Question:
I would like to make a % stacked plot like the picture uploaded.
This is my script and I get the following error:
'''
gplot(data=res, aes(x=GO.term, y=up)) + geom_bar()
**Error: stat_count() must not be used with a y aesthetic.**
'''
# Bar plot for GO terms
'''
setwd("C:/Users/gmbz/Desktop/RNA analysis/Rscripts/Bar plot") #set up working directory
res <- read.delim("GOBarPlot.txt", header=TRUE)
head(res)
tail(res)
show(res)
library(ggplot2)
ggplot(data=res, aes(x=up, y=down, fill=GO.term)) + geom_bar()
'''
Here is my data:
'''
Goterm up down
metal ion transmembrane transporter activity 10 90
translational elongation 22.22222222 77.77777778
metal ion transport 25 75
translation 30.<PHONE> 69.91525424
aminoacyl-tRNA ligase activity 30.76923077 69.23076923
anchored component of membrane 33.33333333 66.66666667
apoptotic process 33.33333333 66.66666667
ribosome 34.<PHONE> 65.88235294
regulation of cell cycle 35 65
translation elongation factor activity 35.71428571 64.28571429
cell wall 37.20930233 62.79069767
obsolete microsome 37.5 62.5
biosynthetic process 38.46153846 61.53846154
extracellular region 38.88888889 61.<PHONE>
unfolded protein binding 42.<PHONE> 57.89473684
protein folding 43.66197183 56.33802817
glutamine metabolic process 43.75 56.25
cellular amino acid metabolic process 46.875 53.125
fungal-type vacuole 48.61111111 51.38888889
glycolytic process 53.33333333 46.66666667
oxidoreductase activity 54.<PHONE> 45.96774194
oxidation-reduction process 54.57875458 45.42124542
plasma membrane 55.<PHONE> 44.<PHONE>
regulation of cell size 57.<PHONE> 42.85714286
cytosol 57.25806452 42.74193548
transmembrane transport 57.48792271 42.51207729
flavin adenine dinucleotide binding 62.<PHONE> 37.83783784
metalloendopeptidase activity 63.<PHONE> 36.84210526
transmembrane transporter activity 65.71428571 34.28571429
structural constituent of ribosome 66.34146341 33.65853659
chronological cell aging 66.66666667 33.33333333
transporter activity 69.33333333 30.66666667
mitochondrial inner membrane 72 28
substrate-specific transmembrane transporter activity 75 25
mitochondrial outer membrane 76.<PHONE> 23.88059701
integral component of mitochondrial inner membrane 92.85714286 7.142857143
fungal-type cell wall 100 0
'''
Any feed back?
Question nr 2. How can I change the font of the GOterms, preferably in Times New Roman? is that possible?
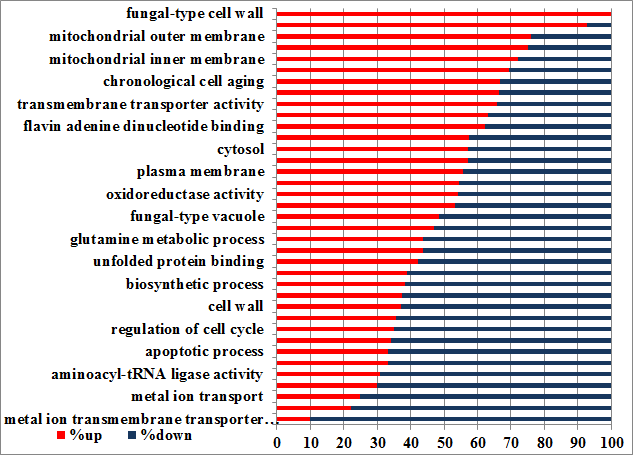
Answer: We first have to change the structure of you data to make it usable:
library(tidyr)
library(dplyr)
'''
df %>%
arrange(desc(up)) %>%
gather(direction, value, -Goterm) -> df2
'''
We can then plot what you are interested in:
'''
library(ggplot2)
library(scales)
df %>%
arrange(desc(up)) %>%
gather(direction, value, -Goterm) -> df2
ggplot(df2) +
geom_col(aes(x = Goterm, y = value, fill = direction),
position = 'fill',
width = .3) +
scale_fill_manual(values = c('navy','red')) +
scale_x_discrete(limits = df$Goterm) +
scale_y_continuous(labels = percent_format(), expand = c(0,0)) +
coord_flip() +
theme(legend.position = 'bottom',
legend.direction = 'horizontal',
legend.title = element_blank(),
legend.text = element_text(size = 10),
legend.key.size = unit(.5, 'lines'),
panel.background = element_rect(fill = 'transparent'),
panel.grid.major.x = element_line(size = .1,
color = 'black',
linetype = 'dashed'),
axis.title.y = element_blank(),
axis.title.x = element_blank(),
)
'''

Original data:
'''
df <- read.table(text = ' Goterm up down
"metal ion transmembrane transporter activity" 10 90
"translational elongation" 22.22222222 77.77777778
"metal ion transport" 25 75
"translation" 30.<PHONE> 69.91525424
"aminoacyl-tRNA ligase activity" 30.76923077 69.23076923
"anchored component of membrane" 33.33333333 66.66666667
"apoptotic process" 33.33333333 66.66666667
"ribosome" 34.<PHONE> 65.88235294
"regulation of cell cycle" 35 65
"translation elongation factor activity" 35.71428571 64.28571429
"cell wall" 37.20930233 62.79069767
"obsolete microsome" 37.5 62.5
"biosynthetic process" 38.46153846 61.53846154
"extracellular region" 38.88888889 61.<PHONE>
"unfolded protein binding" 42.<PHONE> 57.89473684
"protein folding" 43.66197183 56.33802817
"glutamine metabolic process" 43.75 56.25
"cellular amino acid metabolic process" 46.875 53.125
"fungal-type vacuole" 48.61111111 51.38888889
"glycolytic process" 53.33333333 46.66666667
"oxidoreductase activity" 54.<PHONE> 45.96774194
"oxidation-reduction process" 54.57875458 45.42124542
"plasma membrane" 55.<PHONE> 44.<PHONE>
"regulation of cell size" 57.<PHONE> 42.85714286
"cytosol" 57.25806452 42.74193548
"transmembrane transport" 57.48792271 42.51207729
"flavin adenine dinucleotide binding" 62.<PHONE> 37.83783784
"metalloendopeptidase activity" 63.<PHONE> 36.84210526
"transmembrane transporter activity" 65.71428571 34.28571429
"structural constituent of ribosome" 66.34146341 33.65853659
"chronological cell aging" 66.66666667 33.33333333
"transporter activity" 69.33333333 30.66666667
"mitochondrial inner membrane" 72 28
"substrate-specific transmembrane transporter activity" 75 25
"mitochondrial outer membrane" 76.<PHONE> 23.88059701
"integral component of mitochondrial inner membrane" 92.85714286 7.142857143
"fungal-type cell wall" 100 0', header = T, stringsAsFactors = F)
'''